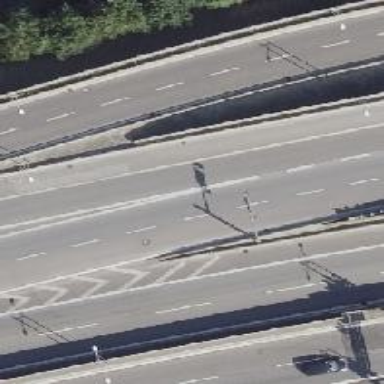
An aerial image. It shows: Motorway junction.